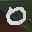
Label: 0